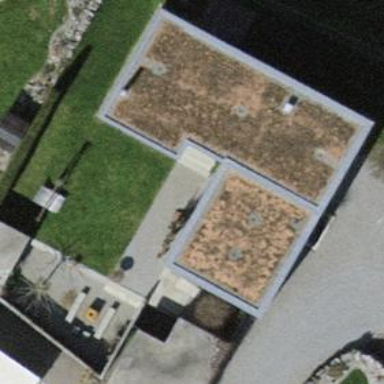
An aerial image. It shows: Simple house.